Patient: sex M, age 80
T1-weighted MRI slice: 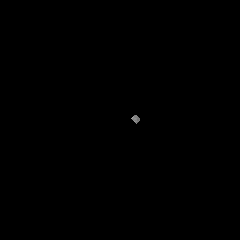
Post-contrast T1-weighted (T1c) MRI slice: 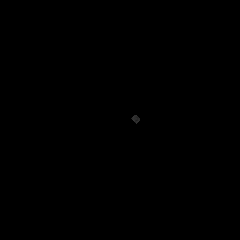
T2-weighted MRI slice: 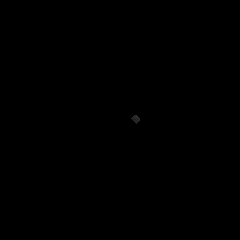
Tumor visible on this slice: no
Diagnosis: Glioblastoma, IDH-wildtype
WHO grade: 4